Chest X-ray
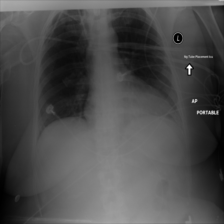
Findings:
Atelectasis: negative
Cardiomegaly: negative
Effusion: negative
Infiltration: negative
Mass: negative
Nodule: negative
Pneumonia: negative
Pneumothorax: negative
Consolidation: negative
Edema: negative
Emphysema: negative
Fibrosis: negative
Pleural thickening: negative
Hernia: negative